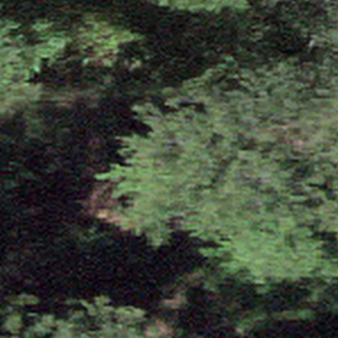
Label: other